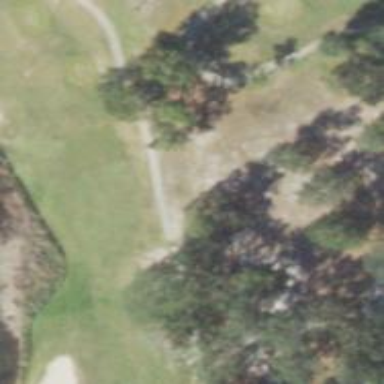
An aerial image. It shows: Service road designated as golf cart path.